Question: I would like to create dynamic and generic superclass with JPA/hibernate that will be extended for each hierarchical structured model like: role, page, directory, department, permission, tree.
I would like to create with this object dynamic tree using recursion and java reflection
it should look this way:

This entity should have reference to self entity.
I would like it to be completely abstract and had no db table. Only extendet enities should have db.
I've tried to achive this. But fail so long. <URL>
I consider solutions:
- - - -
I hope someone will give some suggestions.
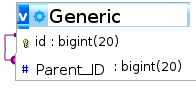
Answer: I came up with the following design. You can also check it on <URL>:
'''
@MappedSuperclass
public abstract class GenericHierarchicalDictionary {
public abstract GenericHierarchicalDictionary getParent();
public abstract Set<? extends GenericHierarchicalDictionary> getChildren();
}
@Entity
@Table(name = "LocalFolder")
public class LocalFolder extends GenericHierarchicalDictionary {
@Id
@GeneratedValue(strategy=GenerationType.IDENTITY)
private Long id;
@ManyToOne
private LocalFolder parent;
@OneToMany(mappedBy = "parent")
private Set<LocalFolder> children = new HashSet<LocalFolder>();
@Override
public LocalFolder getParent() {
return parent;
}
@Override
public Set<LocalFolder> getChildren() {
return children;
}
public void addChild(LocalFolder localFolder) {
localFolder.parent = this;
children.add(localFolder);
}
}
@Entity
@Table(name = "RemoteFolder")
public class RemoteFolder extends GenericHierarchicalDictionary {
@Id
@GeneratedValue(strategy=GenerationType.IDENTITY)
private Long id;
@ManyToOne
private RemoteFolder parent;
@OneToMany(mappedBy = "parent")
private Set<RemoteFolder> children = new HashSet<RemoteFolder>();
@Override
public RemoteFolder getParent() {
return parent;
}
@Override
public Set<RemoteFolder> getChildren() {
return children;
}
public void addChild(RemoteFolder localFolder) {
localFolder.parent = this;
children.add(localFolder);
}
}
'''
And this is the test:
'''
@Test
public void testTree() {
LOGGER.debug("testAddWebResource");
doInTransaction(new TransactionCallable<Void>() {
@Override
public Void execute(Session session) {
LocalFolder rootLocalFolder = new LocalFolder();
session.persist(rootLocalFolder);
LocalFolder localFolder1 = new LocalFolder();
rootLocalFolder.addChild(localFolder1);
session.persist(localFolder1);
LocalFolder localFolder11 = new LocalFolder();
localFolder1.addChild(localFolder11);
session.persist(localFolder11);
RemoteFolder rootRemoteFolder = new RemoteFolder();
session.persist(rootRemoteFolder);
RemoteFolder remoteFolder1 = new RemoteFolder();
rootRemoteFolder.addChild(remoteFolder1);
session.persist(remoteFolder1);
RemoteFolder remoteFolder11 = new RemoteFolder();
remoteFolder1.addChild(remoteFolder11);
session.persist(remoteFolder11);
return null;
}
});
}
'''